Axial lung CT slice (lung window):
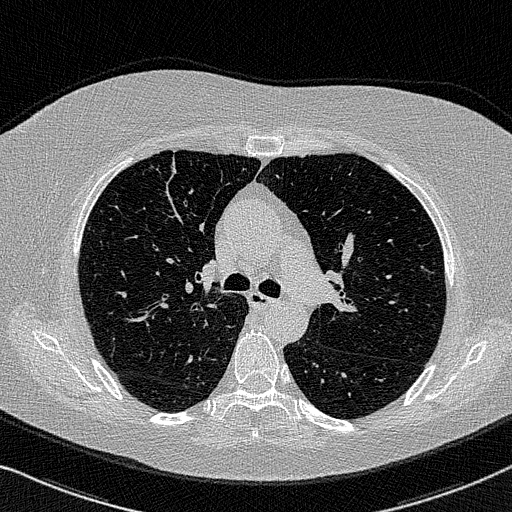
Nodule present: no